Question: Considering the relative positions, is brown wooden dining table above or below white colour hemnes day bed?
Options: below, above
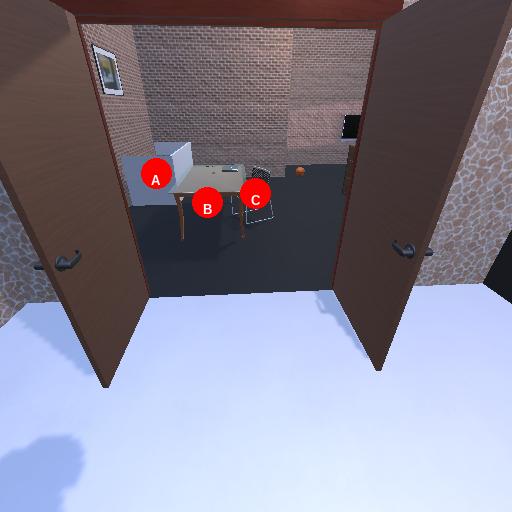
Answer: below